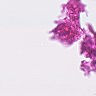
Metastatic tissue present: no